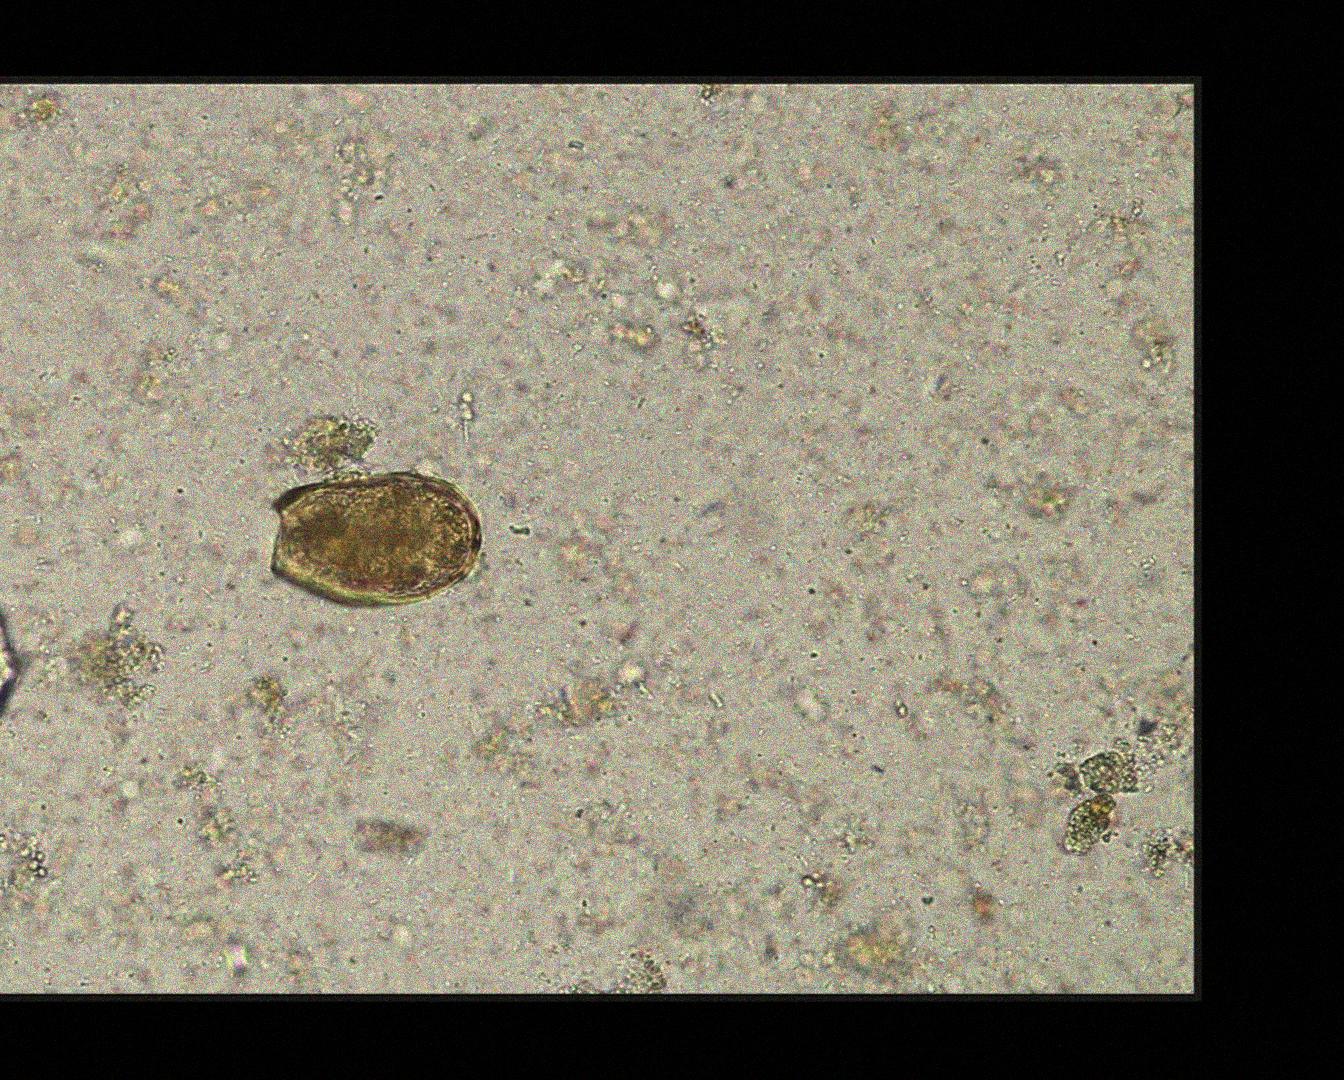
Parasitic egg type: Paragonimus spp